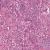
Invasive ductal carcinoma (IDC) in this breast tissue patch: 1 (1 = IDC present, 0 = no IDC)